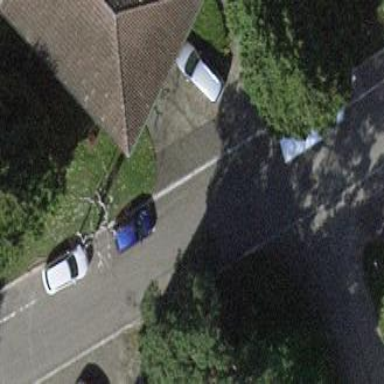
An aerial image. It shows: Street-side parking area.